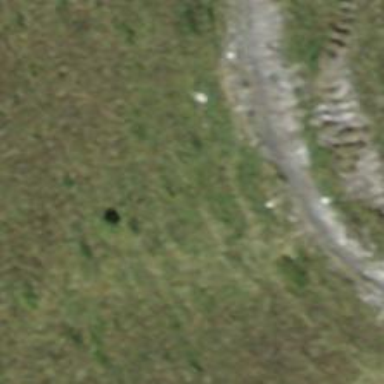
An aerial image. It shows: Path.